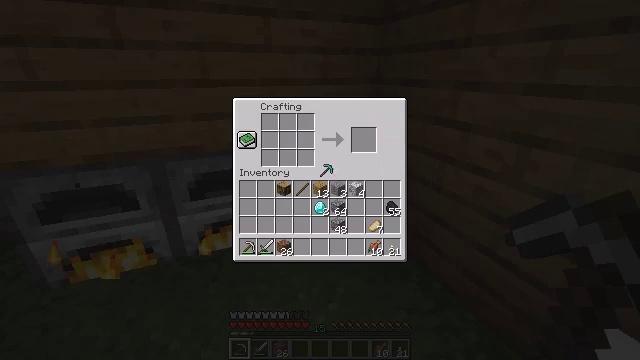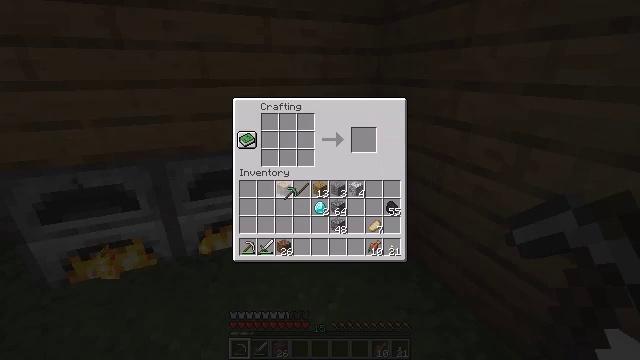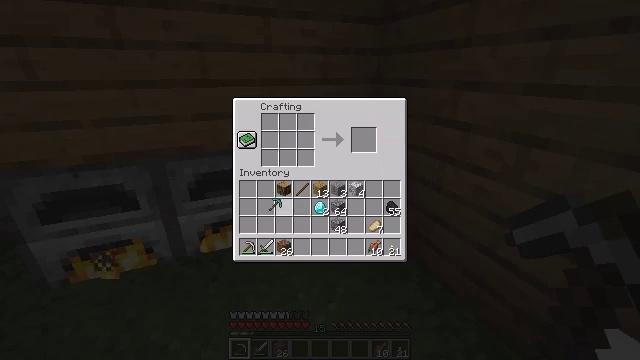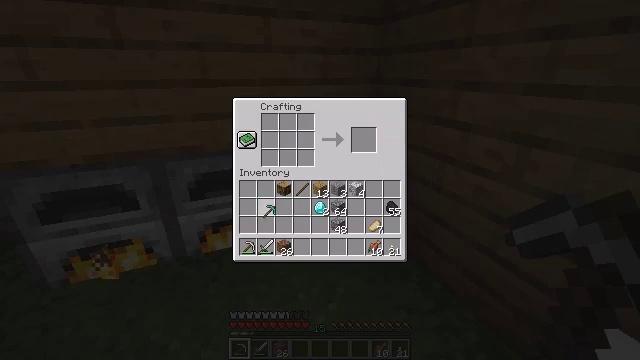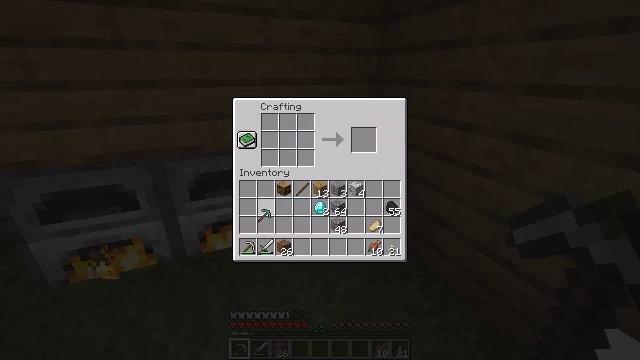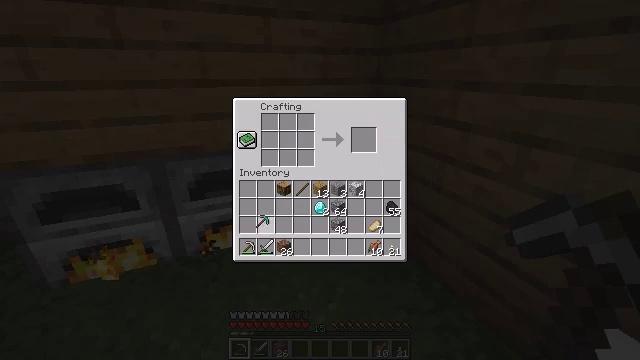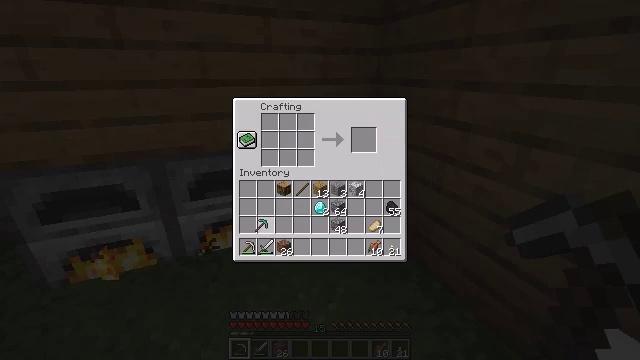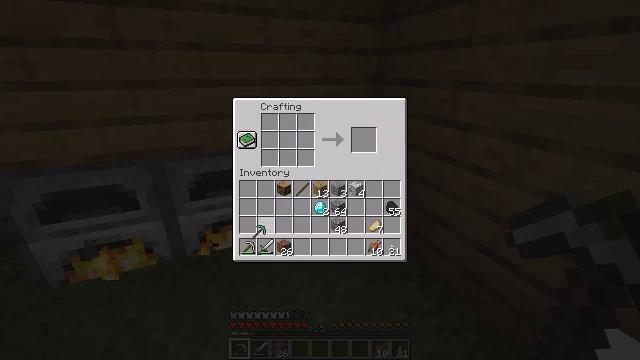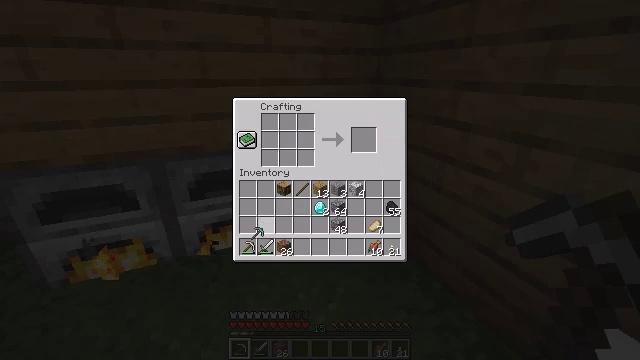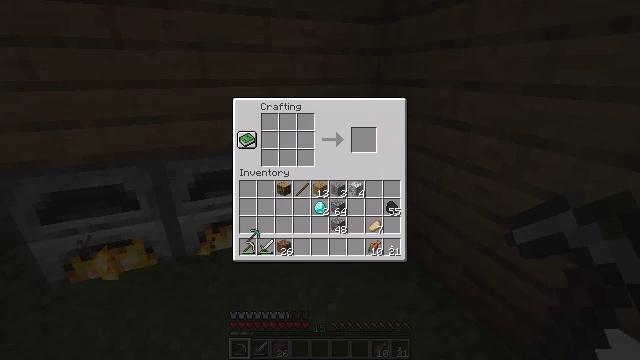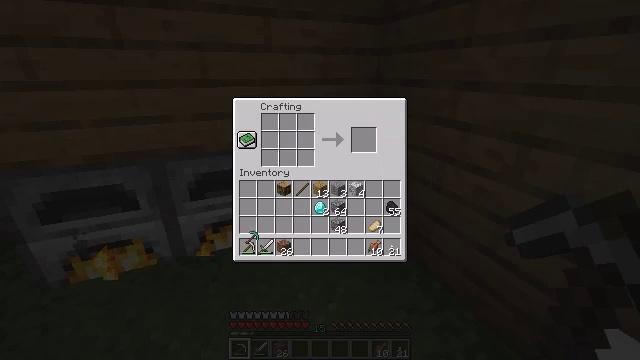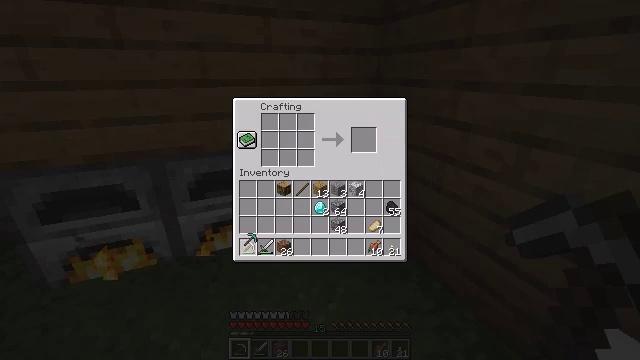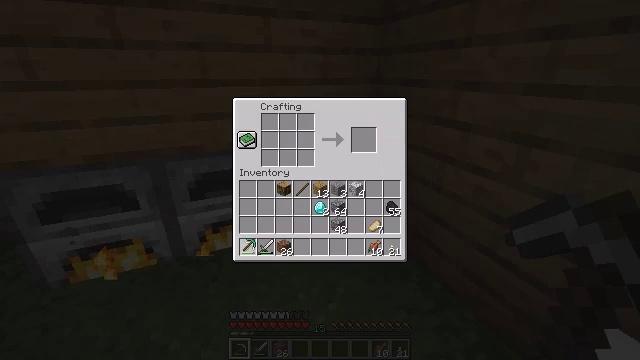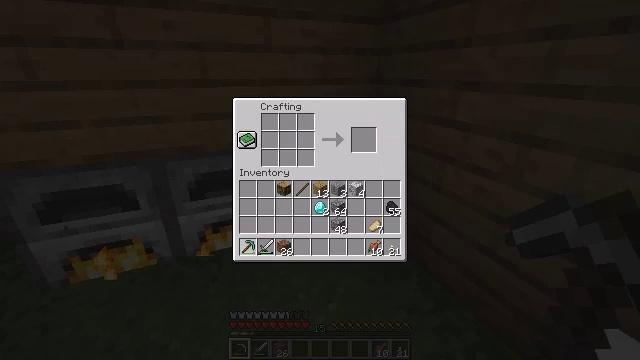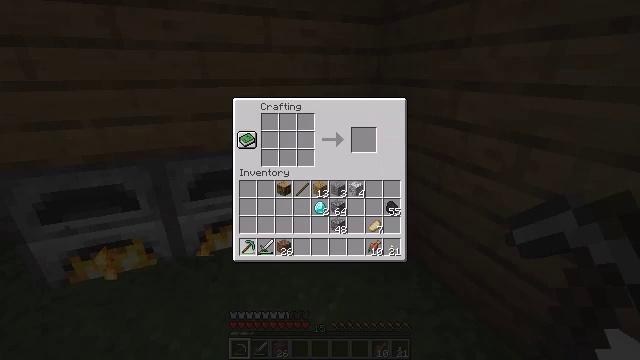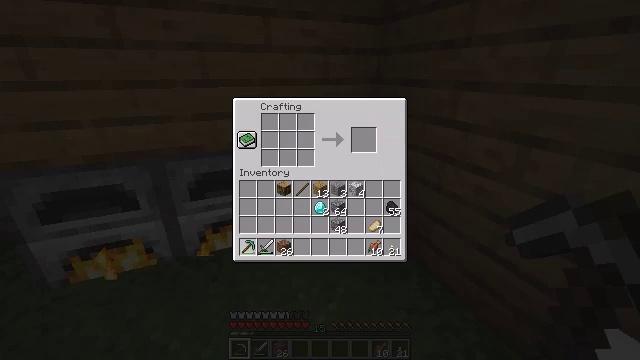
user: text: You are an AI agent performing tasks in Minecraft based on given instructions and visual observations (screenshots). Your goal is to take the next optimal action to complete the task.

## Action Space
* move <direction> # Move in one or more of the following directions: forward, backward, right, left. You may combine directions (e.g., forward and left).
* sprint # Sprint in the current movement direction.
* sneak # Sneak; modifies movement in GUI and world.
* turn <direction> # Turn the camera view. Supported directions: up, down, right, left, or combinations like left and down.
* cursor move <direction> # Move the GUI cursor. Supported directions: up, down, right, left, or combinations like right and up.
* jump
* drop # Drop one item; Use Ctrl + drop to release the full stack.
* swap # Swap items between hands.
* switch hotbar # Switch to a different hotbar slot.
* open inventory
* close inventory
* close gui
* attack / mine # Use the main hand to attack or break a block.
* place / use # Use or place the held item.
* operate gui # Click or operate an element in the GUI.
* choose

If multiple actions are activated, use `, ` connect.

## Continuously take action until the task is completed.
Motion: motion action
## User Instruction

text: Create a diamond sword using the crafting table.
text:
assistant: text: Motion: cursor move left and down, open gui
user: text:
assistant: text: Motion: cursor move left and down
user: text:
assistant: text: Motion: no_op
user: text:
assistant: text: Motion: no_op
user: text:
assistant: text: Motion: no_op
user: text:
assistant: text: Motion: no_op
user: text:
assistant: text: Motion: no_op
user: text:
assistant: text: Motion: no_op
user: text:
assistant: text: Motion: no_op
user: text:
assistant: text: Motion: no_op
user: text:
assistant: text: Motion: no_op
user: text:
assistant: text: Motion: no_op
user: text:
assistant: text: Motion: no_op
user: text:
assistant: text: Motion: no_op
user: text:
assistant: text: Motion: operate gui
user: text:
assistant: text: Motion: operate gui
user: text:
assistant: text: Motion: no_op
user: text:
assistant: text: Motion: no_op
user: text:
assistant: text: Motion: no_op
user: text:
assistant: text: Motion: no_op
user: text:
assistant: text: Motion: no_op
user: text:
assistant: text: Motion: no_op
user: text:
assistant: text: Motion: no_op
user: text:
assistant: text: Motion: no_op
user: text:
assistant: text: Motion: no_op
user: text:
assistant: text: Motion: no_op
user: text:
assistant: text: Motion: no_op
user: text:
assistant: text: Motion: no_op
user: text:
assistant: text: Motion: operate gui
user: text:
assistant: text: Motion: operate gui